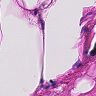
Metastatic tissue present: no